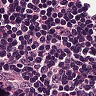
Metastatic tissue present: no